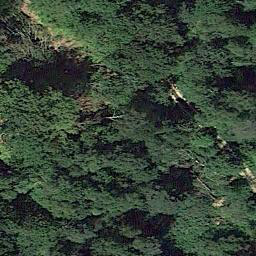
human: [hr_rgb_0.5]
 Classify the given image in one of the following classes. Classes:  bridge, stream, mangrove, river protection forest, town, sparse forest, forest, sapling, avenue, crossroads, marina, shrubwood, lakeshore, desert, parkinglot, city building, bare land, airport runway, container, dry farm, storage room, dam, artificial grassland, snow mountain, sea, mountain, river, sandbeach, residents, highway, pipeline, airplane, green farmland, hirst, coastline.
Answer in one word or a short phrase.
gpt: forest